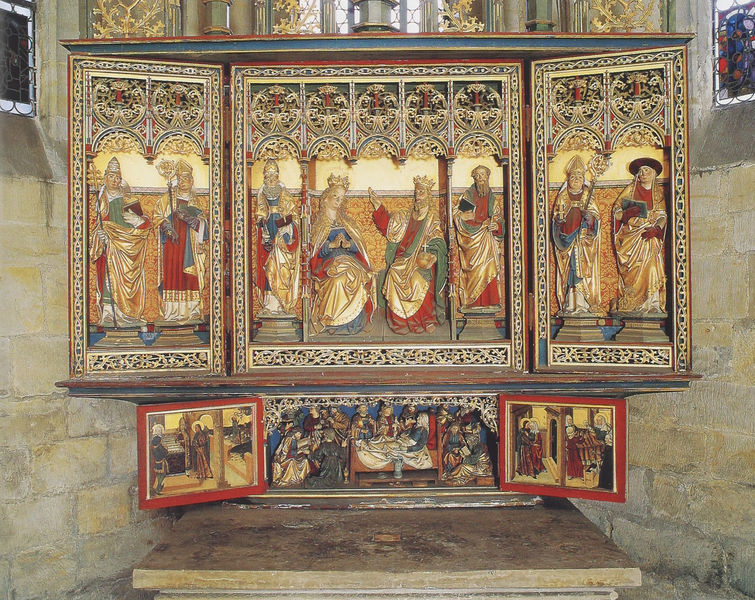
Titel: Flügelaltar (Marienkrönung)
Institution: Halberstadt, Domschatz
Schlagwörter: blau, gott, grün, fenster, licht, säule, rot, wand, steine, gold, bogen, mauer, treppe, bett, stufen, fugen, altar, heilige, maria, schrein, kronen, gottvater, triptichon